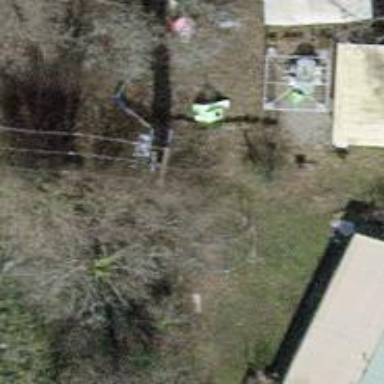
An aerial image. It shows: Distribution transformer attached to power pole.